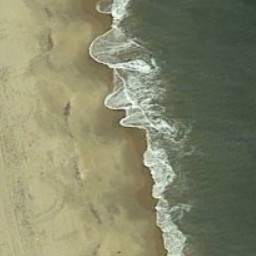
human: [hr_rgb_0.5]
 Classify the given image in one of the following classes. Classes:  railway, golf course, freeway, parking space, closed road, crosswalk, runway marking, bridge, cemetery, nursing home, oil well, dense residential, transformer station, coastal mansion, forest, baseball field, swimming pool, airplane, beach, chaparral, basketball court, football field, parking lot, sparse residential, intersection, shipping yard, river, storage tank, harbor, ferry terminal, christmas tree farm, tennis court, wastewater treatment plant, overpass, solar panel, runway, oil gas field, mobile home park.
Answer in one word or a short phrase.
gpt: beach